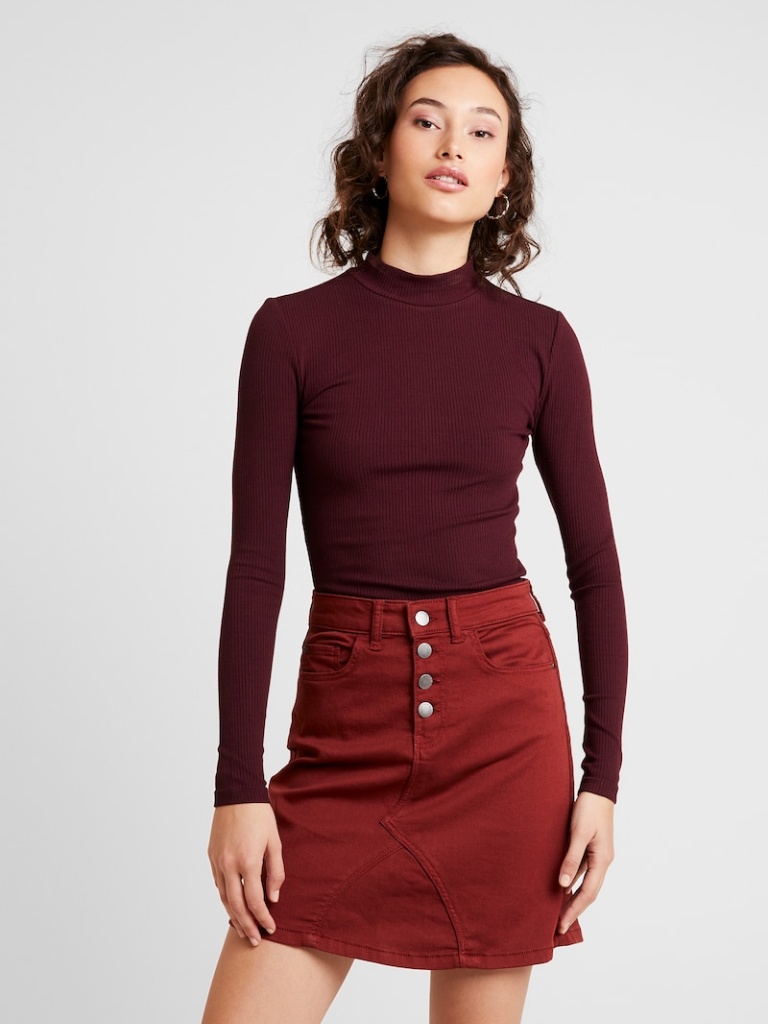
knit tight a long-sleeved with the sleeves down hip length Fully Tucked in turtleneck turtleneck